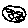
Label: moon